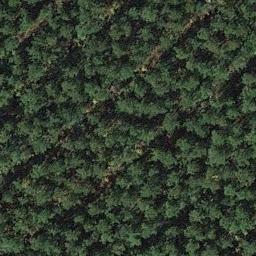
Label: forest